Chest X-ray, PA view. Patient: 49 years old, sex F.
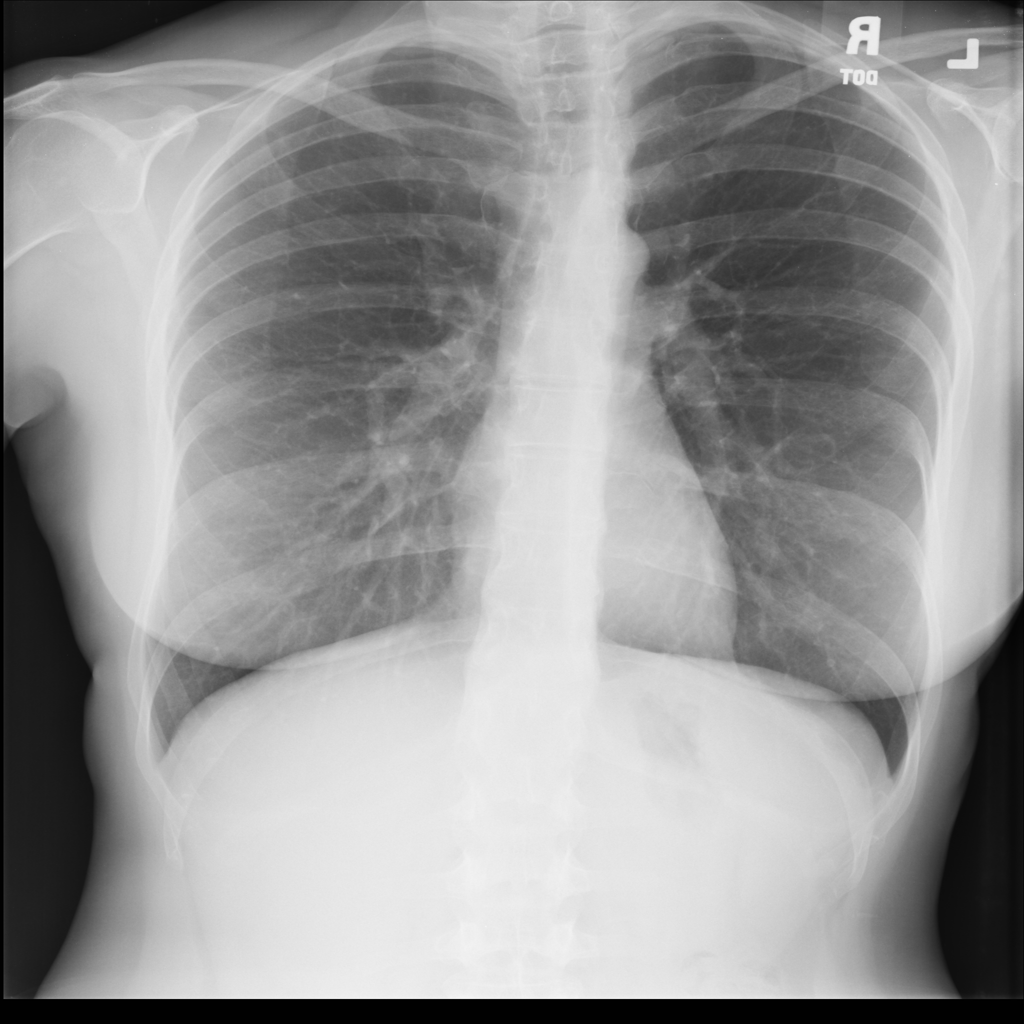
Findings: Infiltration